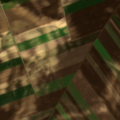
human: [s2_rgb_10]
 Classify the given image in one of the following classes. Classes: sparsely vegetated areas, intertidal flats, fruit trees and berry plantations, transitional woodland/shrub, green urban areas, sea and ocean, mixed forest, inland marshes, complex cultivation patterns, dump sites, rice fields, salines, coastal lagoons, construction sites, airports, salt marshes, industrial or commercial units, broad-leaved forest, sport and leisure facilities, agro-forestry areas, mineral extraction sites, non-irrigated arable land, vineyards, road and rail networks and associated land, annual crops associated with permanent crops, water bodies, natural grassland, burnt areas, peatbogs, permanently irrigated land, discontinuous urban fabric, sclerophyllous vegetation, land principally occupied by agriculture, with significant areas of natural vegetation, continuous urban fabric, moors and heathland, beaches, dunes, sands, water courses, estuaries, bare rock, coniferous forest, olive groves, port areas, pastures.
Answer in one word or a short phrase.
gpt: non-irrigated arable land, land principally occupied by agriculture, with significant areas of natural vegetation